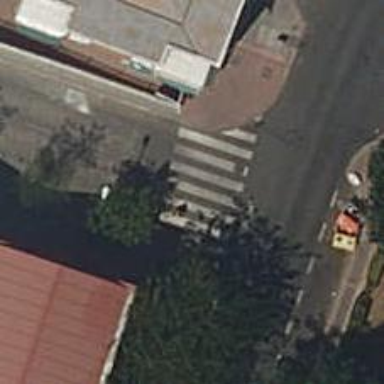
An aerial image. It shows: Uncontrolled road crossing.